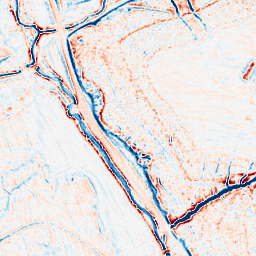
Category: multiscale
Decomposition family: dog_multiscale
Decomposition parameters: sigma_ratio: 1.4
n_scales: 4
base_sigma: 0.5
Upsampling method: sinc_blackman
Upsampling parameters: scale: 2
kernel_size: 8
Upsampling scale: 2